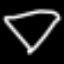
Label: diamond